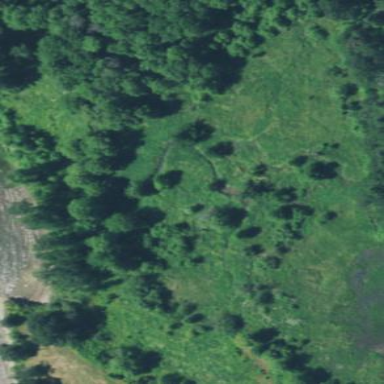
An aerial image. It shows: Swamp in wetland area.